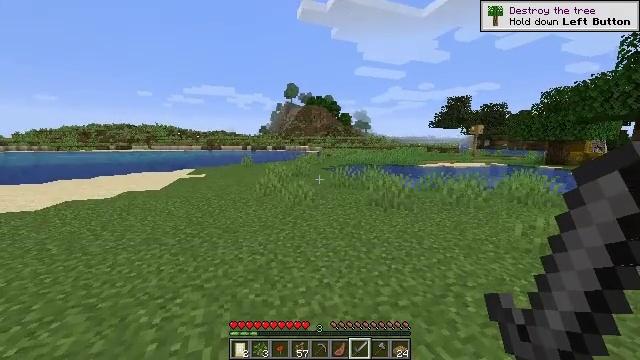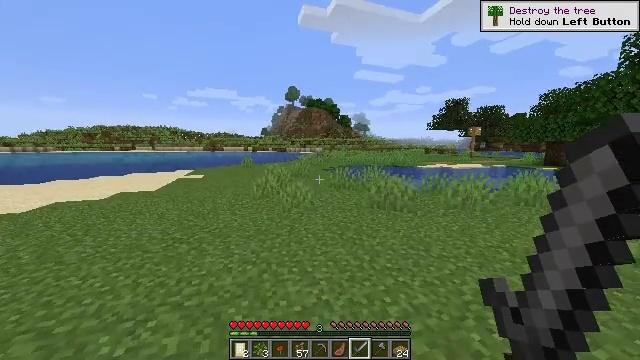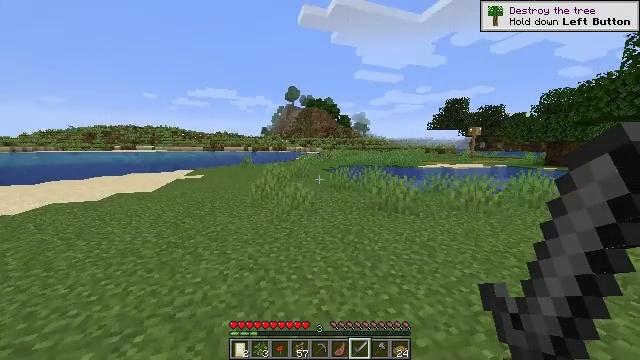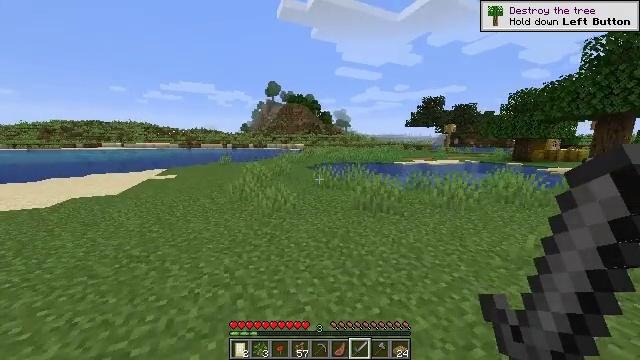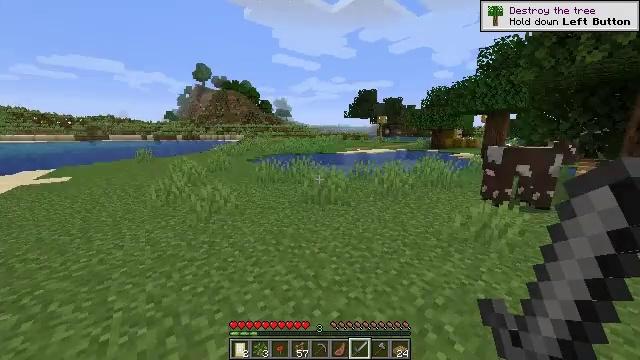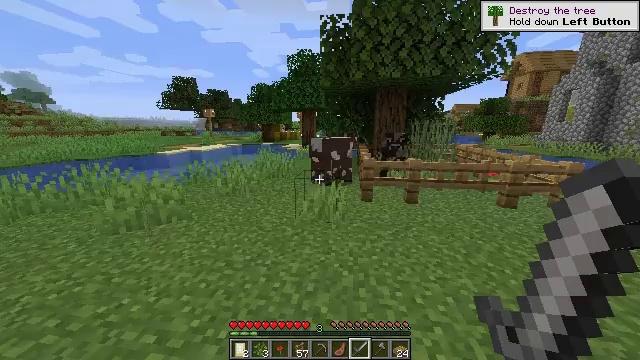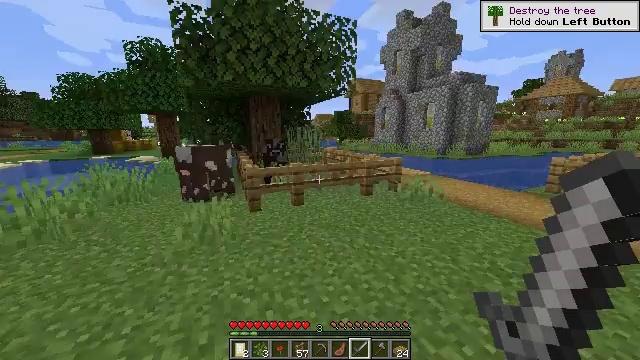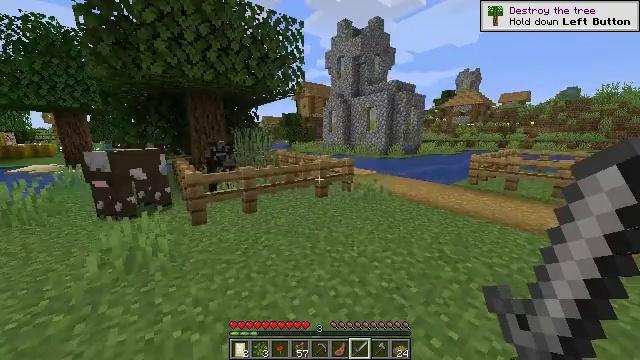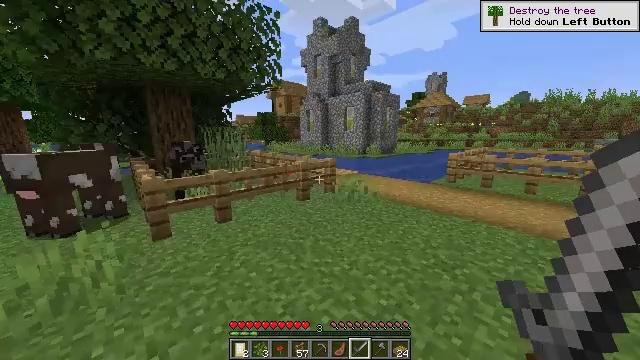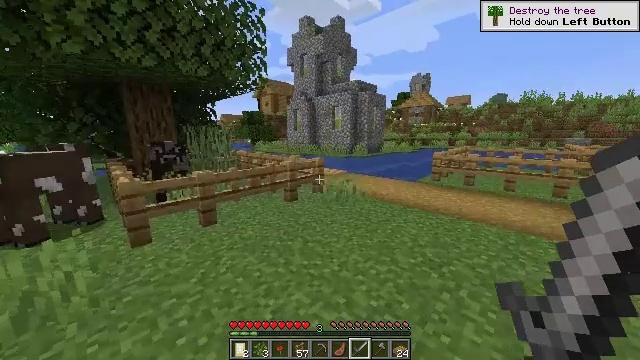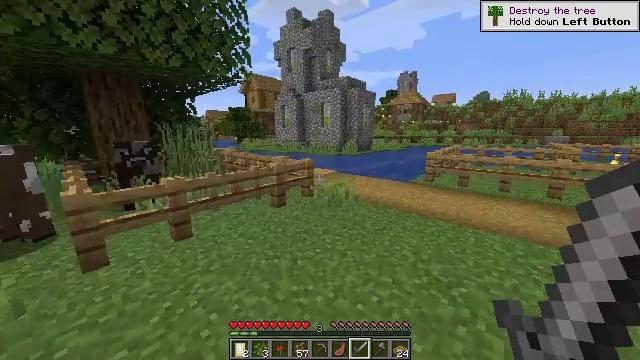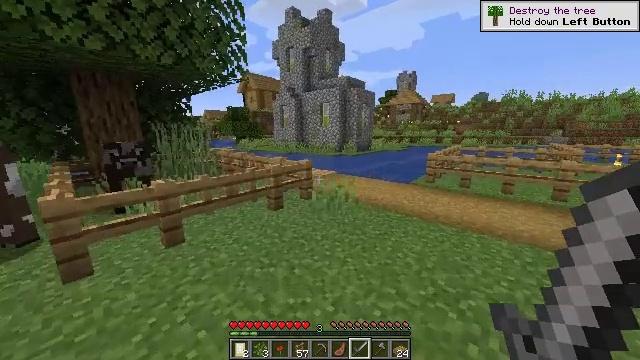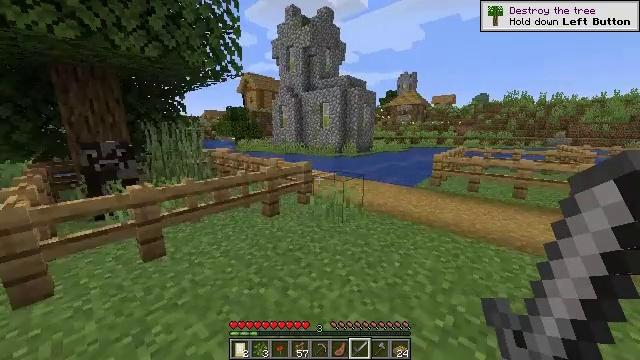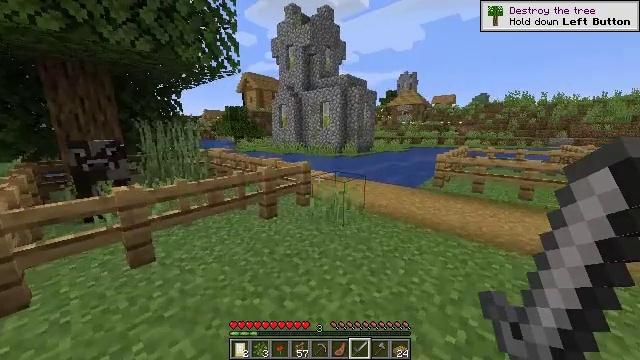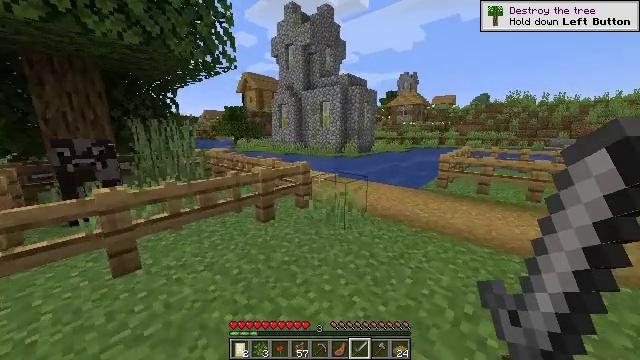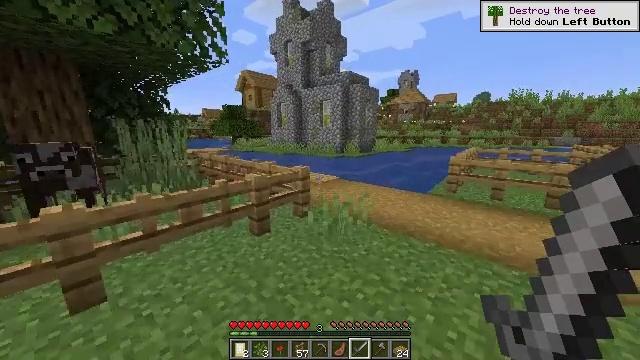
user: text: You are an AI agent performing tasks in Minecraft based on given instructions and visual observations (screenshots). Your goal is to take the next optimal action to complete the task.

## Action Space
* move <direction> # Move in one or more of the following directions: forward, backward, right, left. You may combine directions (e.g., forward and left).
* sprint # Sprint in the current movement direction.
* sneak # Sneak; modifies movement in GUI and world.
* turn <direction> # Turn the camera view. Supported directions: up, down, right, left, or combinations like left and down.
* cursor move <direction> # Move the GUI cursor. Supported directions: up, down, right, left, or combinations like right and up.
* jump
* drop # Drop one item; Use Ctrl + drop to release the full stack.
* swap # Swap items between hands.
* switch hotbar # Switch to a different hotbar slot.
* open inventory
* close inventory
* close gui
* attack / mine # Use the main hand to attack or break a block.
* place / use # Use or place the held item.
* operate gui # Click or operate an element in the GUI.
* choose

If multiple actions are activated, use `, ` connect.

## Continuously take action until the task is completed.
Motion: motion action
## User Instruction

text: Mine the grass in the plains.
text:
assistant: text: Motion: move forward, sprint
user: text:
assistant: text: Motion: move forward, sprint
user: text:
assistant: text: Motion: move forward, sprint, turn right
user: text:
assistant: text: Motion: move forward, sprint, turn right and down
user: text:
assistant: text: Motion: move forward, sprint, turn right and down
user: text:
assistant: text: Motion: move forward, sprint, turn right and up
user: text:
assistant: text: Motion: move forward, sprint, turn right
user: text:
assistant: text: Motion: move forward, sprint, turn right
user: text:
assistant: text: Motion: move forward, sprint, turn right
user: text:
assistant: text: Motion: move forward, sprint, turn right
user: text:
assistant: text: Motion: move forward, sprint
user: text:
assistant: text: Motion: move forward, sprint
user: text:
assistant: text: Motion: move forward, sprint
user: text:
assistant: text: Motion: move forward, sprint
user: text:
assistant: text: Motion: move forward, sprint
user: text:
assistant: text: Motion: move forward, sprint
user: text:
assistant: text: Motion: move forward, sprint
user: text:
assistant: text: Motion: no_op
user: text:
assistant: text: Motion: no_op
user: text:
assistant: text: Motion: no_op
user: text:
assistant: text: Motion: no_op
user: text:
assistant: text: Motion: no_op
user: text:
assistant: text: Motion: no_op
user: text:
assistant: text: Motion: no_op
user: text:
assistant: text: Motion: turn left
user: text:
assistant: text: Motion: turn left
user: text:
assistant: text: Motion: turn left
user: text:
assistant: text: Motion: turn left
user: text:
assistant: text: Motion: turn left
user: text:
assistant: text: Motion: turn left